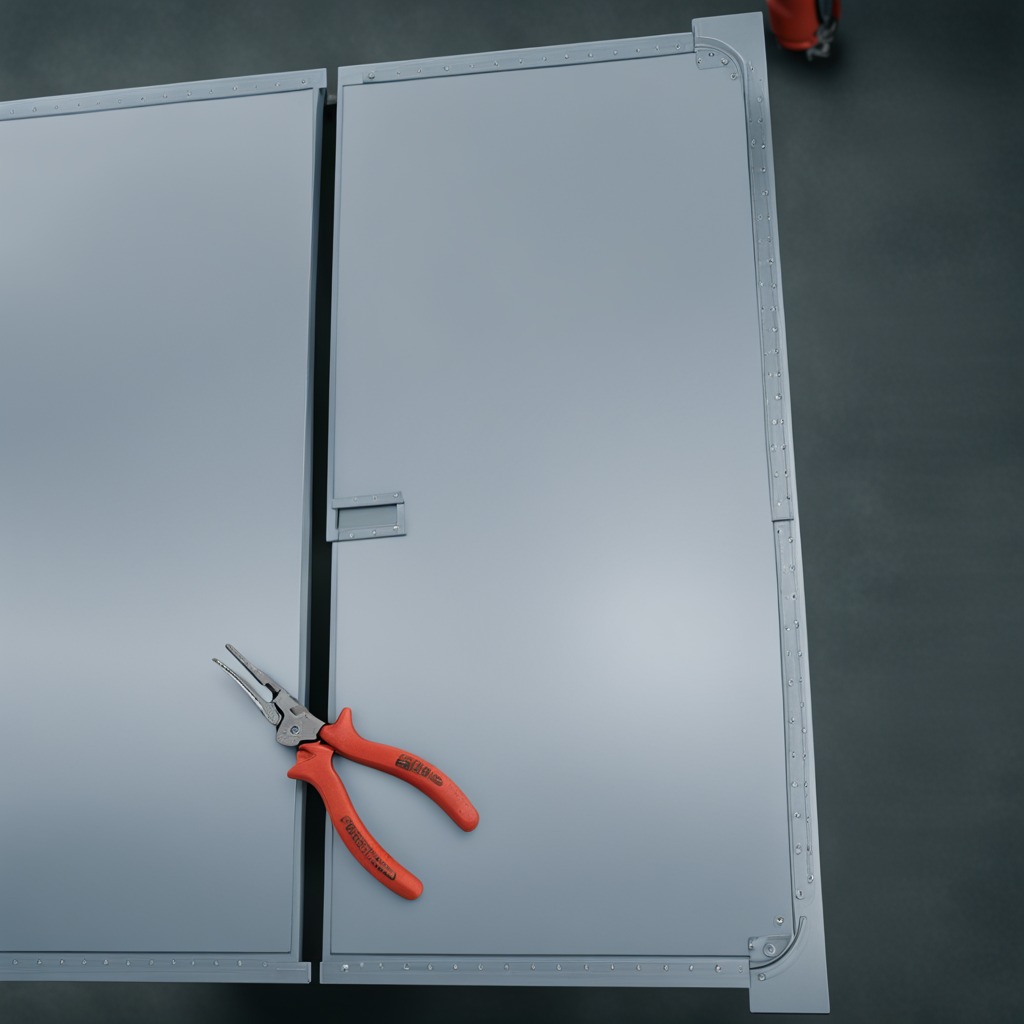
A plier lies on the toolbox surface in an airplane hangar workshop 8K.